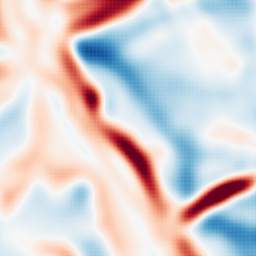
Category: multiscale
Decomposition family: log
Decomposition parameters: sigma: 10
Upsampling method: sinc_blackman
Upsampling parameters: scale: 8
kernel_size: 16
Upsampling scale: 8